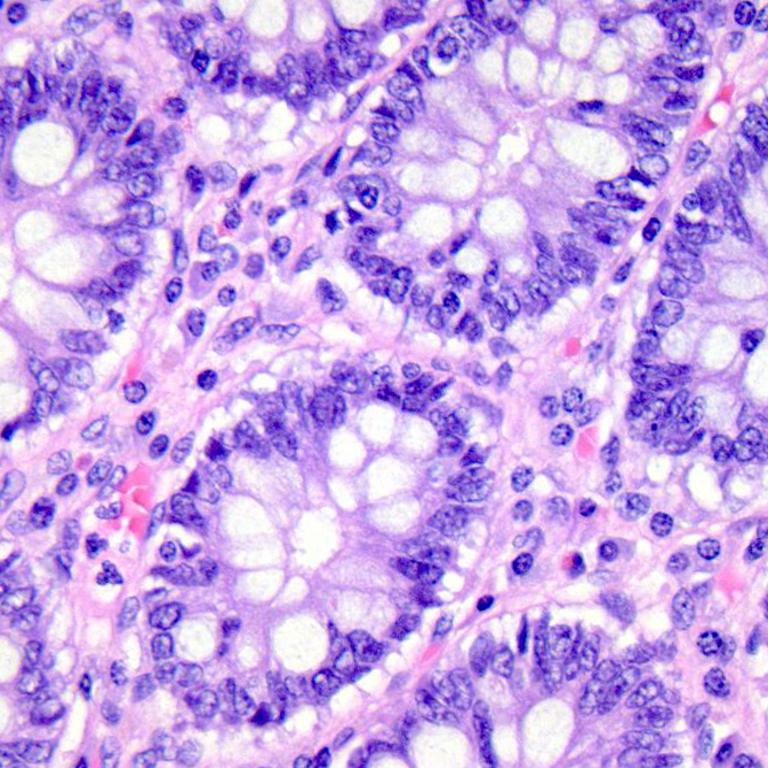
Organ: colon
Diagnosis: benign